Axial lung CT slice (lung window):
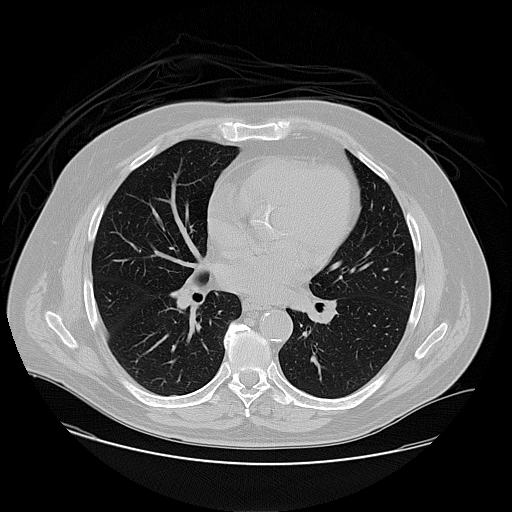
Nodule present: no